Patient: sex M, age 68
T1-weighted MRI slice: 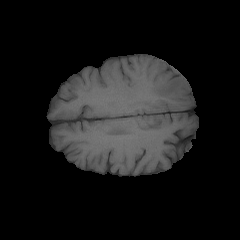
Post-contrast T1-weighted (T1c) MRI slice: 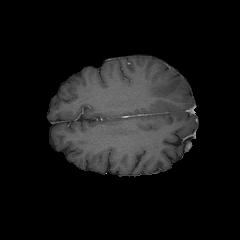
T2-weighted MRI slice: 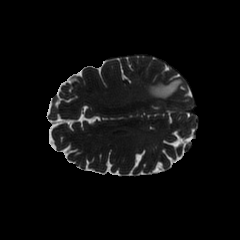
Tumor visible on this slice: yes
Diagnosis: Glioblastoma, IDH-wildtype
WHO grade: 4